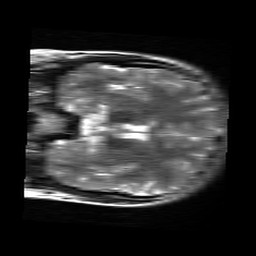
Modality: T2w
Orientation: coronal
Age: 19
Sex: female
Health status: healthy
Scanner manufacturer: siemens
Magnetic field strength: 3 T
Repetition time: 4.01 s
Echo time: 0.116 s